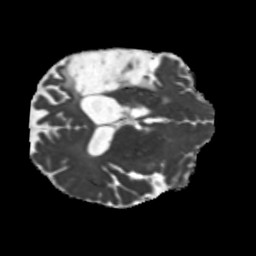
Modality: MD
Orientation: axial
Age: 47
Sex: male
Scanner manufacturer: siemens
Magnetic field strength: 3 T
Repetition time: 5.25 s
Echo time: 0.08 s